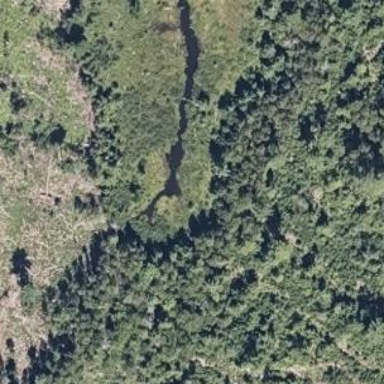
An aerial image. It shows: Bog wetland area.